Interaction volume radius: 5 \u00c5
Interaction volume height: 10 \u00c5
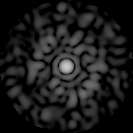
Disorder parameter: 0.8386